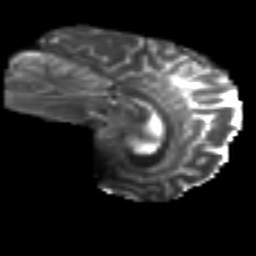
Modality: T2w
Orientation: sagittal
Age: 33
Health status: ill
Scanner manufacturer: philips
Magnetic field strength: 3 T
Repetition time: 9 s
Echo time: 0.127 s